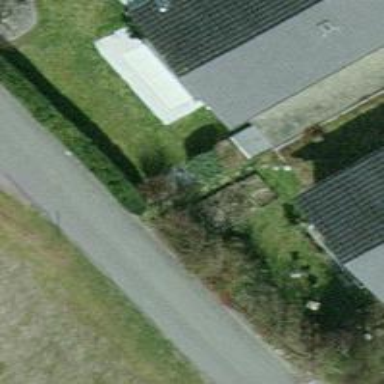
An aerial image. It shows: Hedge acting as barrier.